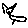
Label: cat